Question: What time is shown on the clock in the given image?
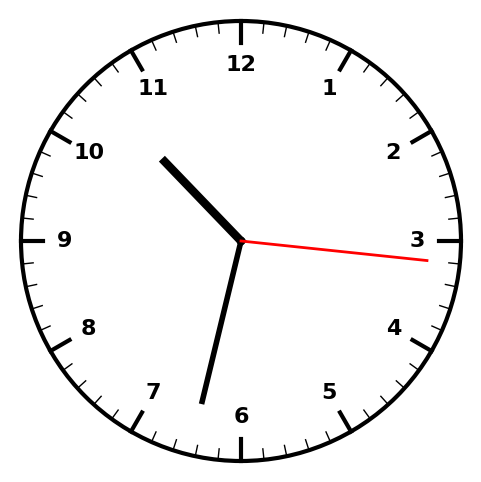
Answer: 10:32:16